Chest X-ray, PA view. Patient: 60 years old, sex M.
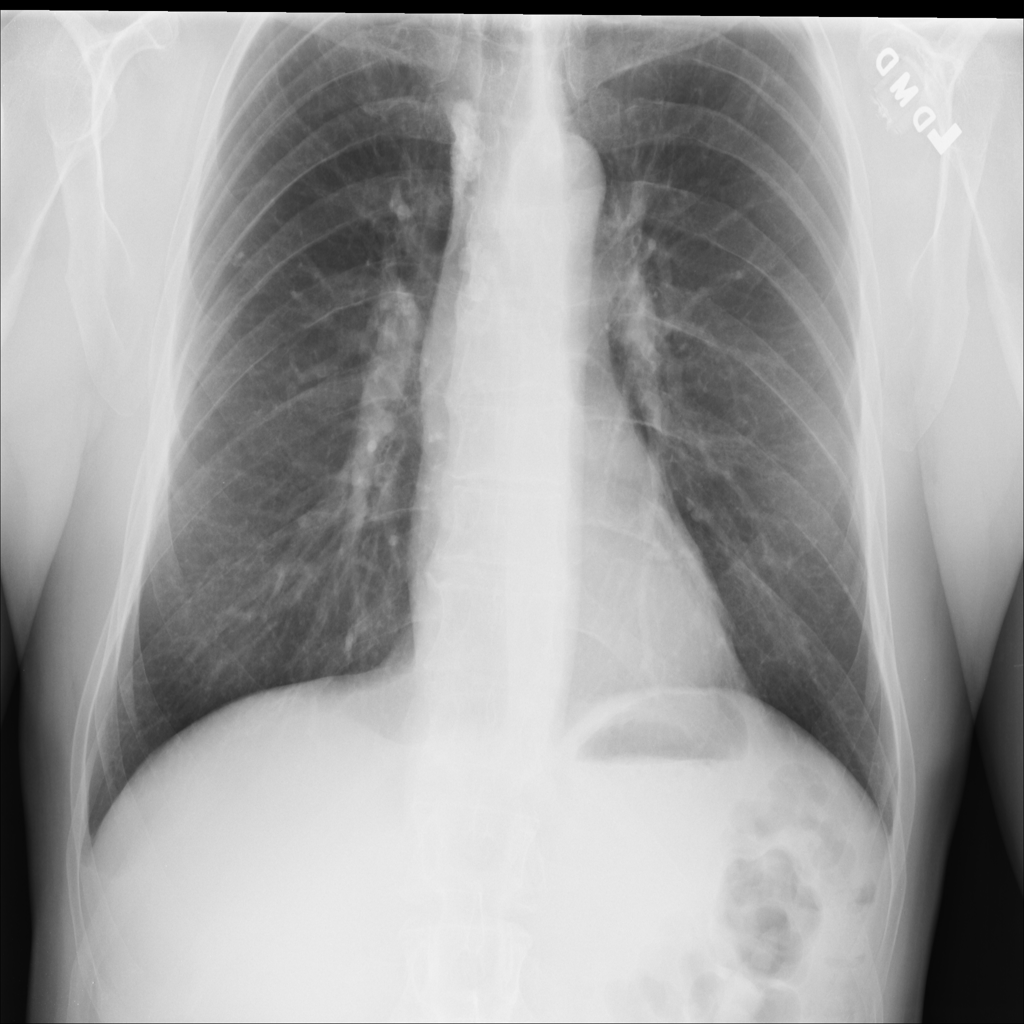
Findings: No Finding